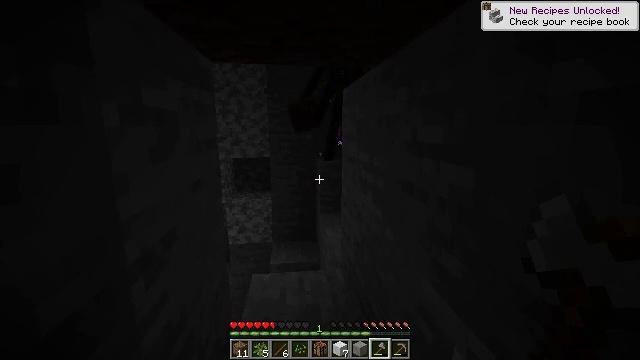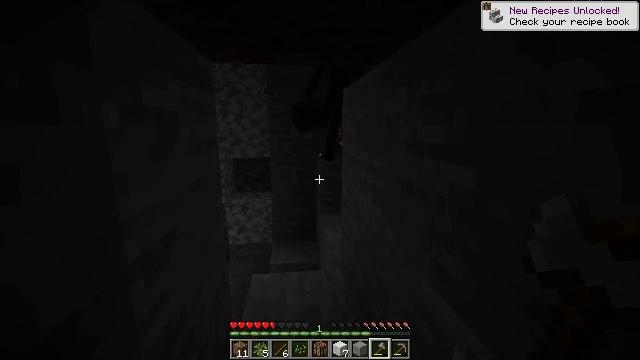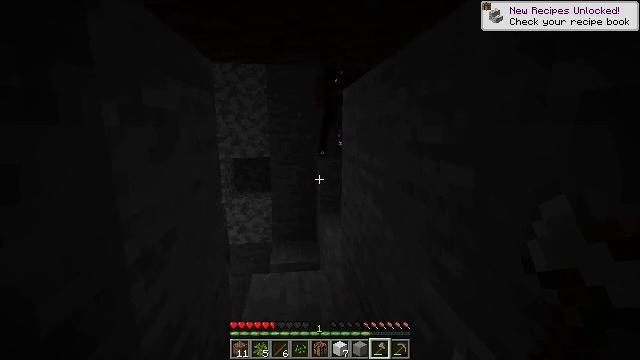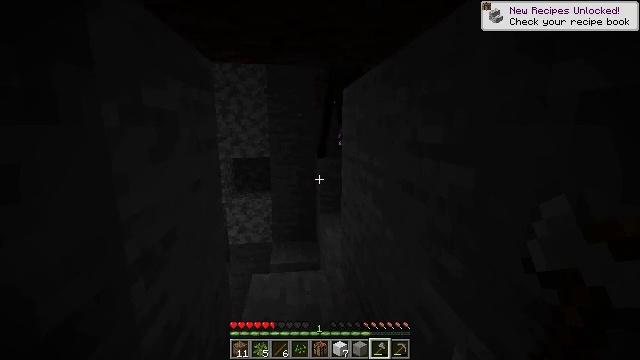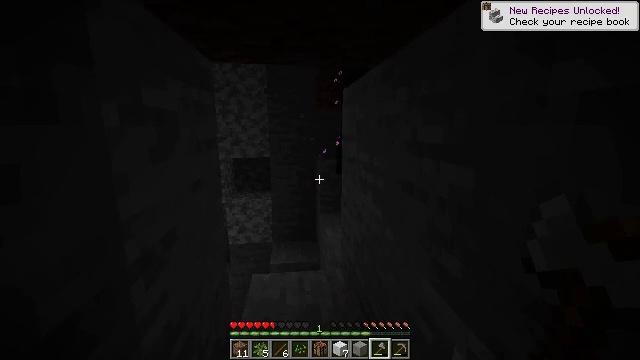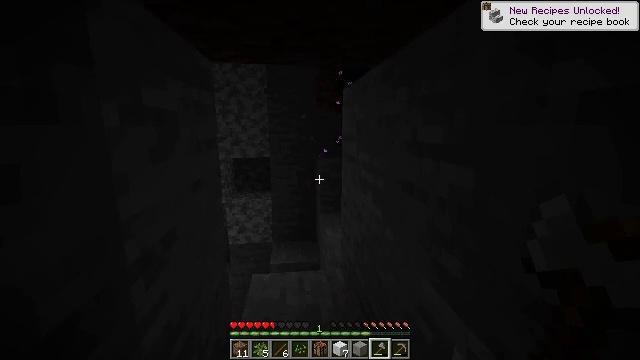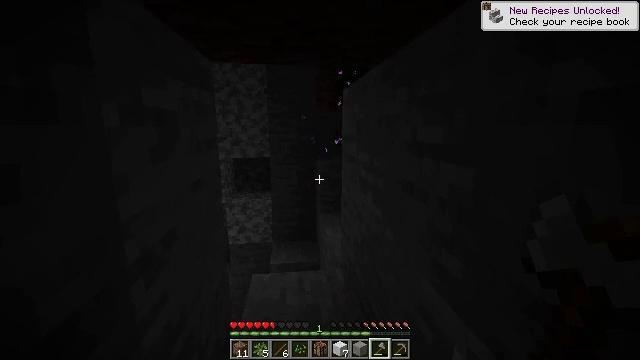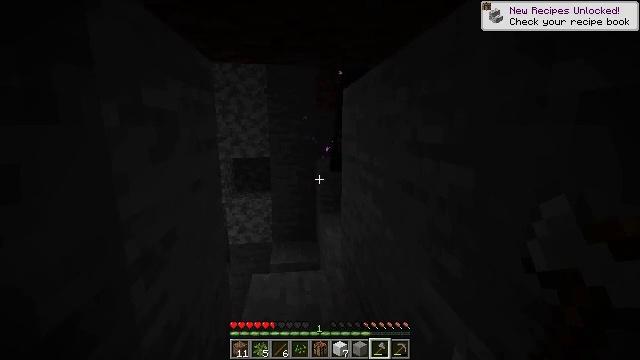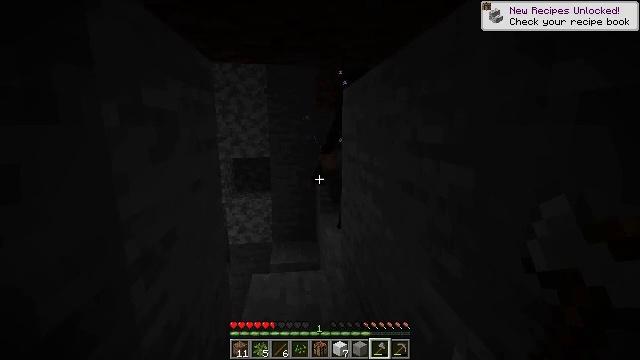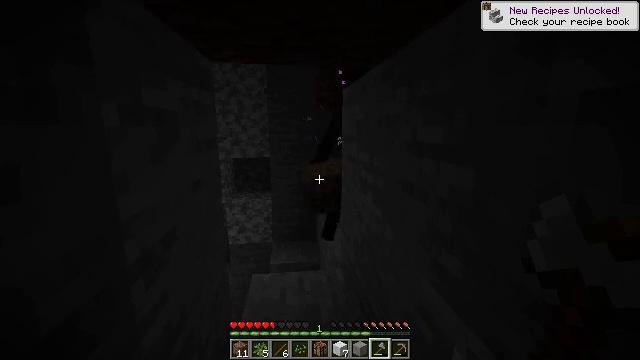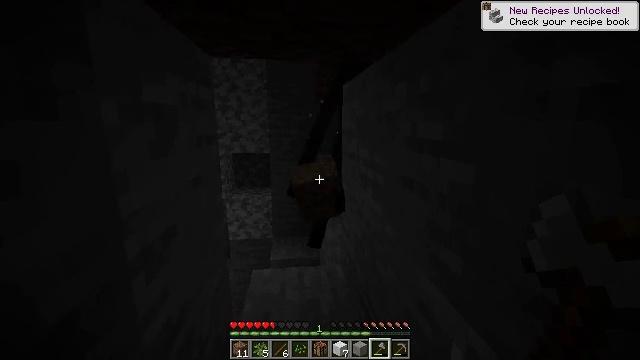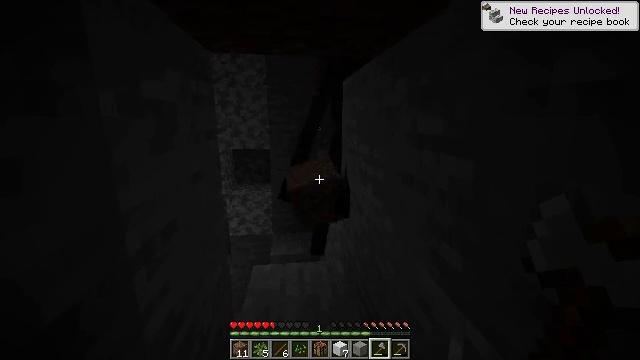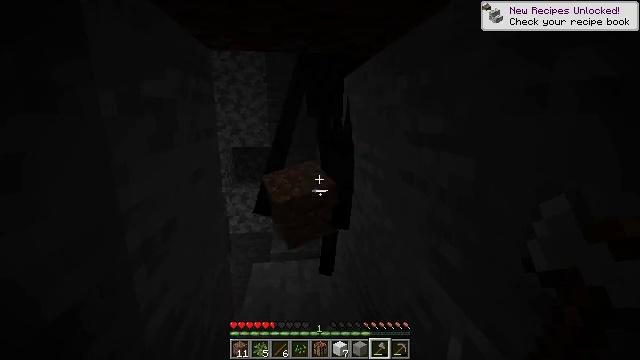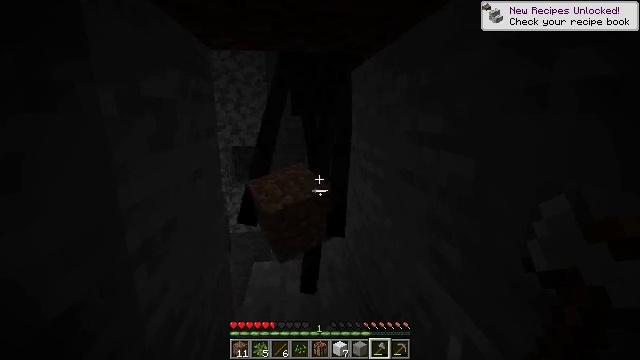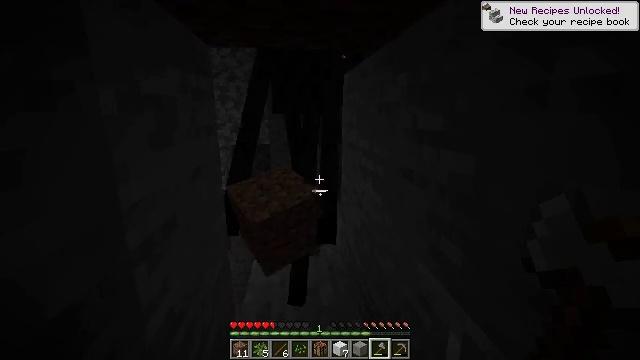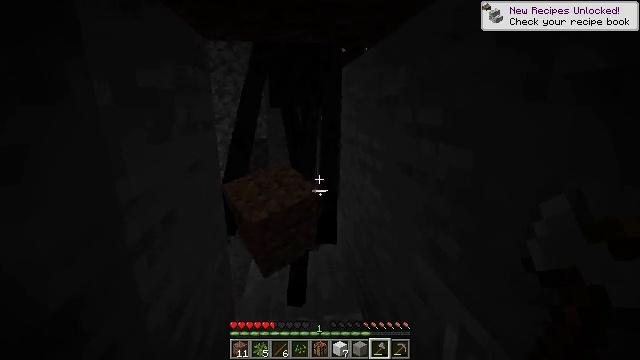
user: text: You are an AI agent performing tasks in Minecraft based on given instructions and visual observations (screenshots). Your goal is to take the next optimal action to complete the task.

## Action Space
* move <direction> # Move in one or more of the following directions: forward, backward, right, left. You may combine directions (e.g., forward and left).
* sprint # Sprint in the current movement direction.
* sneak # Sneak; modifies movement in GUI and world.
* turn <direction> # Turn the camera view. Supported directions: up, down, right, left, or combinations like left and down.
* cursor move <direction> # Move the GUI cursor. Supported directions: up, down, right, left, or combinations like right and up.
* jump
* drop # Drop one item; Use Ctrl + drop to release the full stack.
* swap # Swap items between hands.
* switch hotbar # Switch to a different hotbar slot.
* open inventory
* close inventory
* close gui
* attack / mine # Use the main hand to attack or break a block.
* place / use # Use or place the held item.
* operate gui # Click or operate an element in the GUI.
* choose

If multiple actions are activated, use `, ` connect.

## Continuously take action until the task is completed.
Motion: motion action
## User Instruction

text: Hunt the enderman.
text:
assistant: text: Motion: no_op
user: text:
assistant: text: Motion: no_op
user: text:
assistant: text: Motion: no_op
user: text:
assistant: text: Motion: no_op
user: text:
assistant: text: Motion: no_op
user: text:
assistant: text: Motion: no_op
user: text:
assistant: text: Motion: no_op
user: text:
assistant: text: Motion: no_op
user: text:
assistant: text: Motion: no_op
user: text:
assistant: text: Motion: no_op
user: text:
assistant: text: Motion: no_op
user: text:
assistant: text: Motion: no_op
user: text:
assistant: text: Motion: no_op
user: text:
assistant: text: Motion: no_op
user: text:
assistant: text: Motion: turn down
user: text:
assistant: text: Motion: turn down
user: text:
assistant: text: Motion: no_op
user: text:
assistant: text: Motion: no_op
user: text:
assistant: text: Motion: turn down
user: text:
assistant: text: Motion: no_op
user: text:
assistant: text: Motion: no_op
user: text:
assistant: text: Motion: turn left, jump
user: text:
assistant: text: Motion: turn left, jump
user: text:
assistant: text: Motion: turn left, jump
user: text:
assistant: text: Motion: jump
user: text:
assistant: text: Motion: turn down, attack / mine
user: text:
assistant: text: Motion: turn left and down, attack / mine
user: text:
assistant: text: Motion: turn down, attack / mine
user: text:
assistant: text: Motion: turn down, attack / mine
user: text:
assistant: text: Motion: no_op